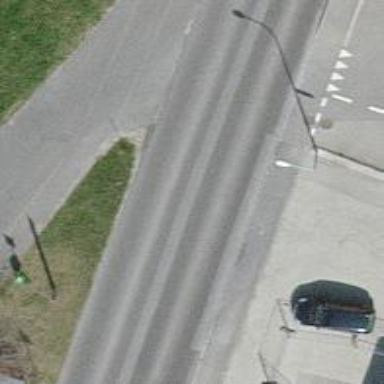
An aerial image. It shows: Secondary road with asphalt surface.